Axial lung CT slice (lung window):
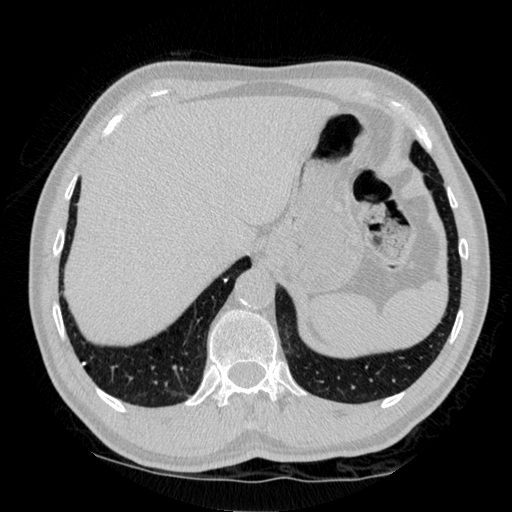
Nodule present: no